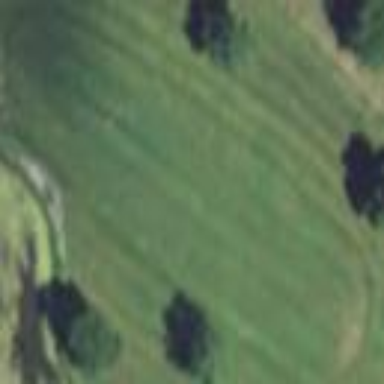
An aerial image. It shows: Golf fairway surrounded by grass.